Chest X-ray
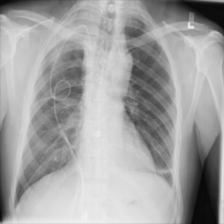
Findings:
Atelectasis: positive
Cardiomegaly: negative
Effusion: positive
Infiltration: negative
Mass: negative
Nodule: negative
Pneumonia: negative
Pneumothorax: negative
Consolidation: negative
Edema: negative
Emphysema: negative
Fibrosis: negative
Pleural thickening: negative
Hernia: negative